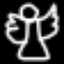
Label: angel